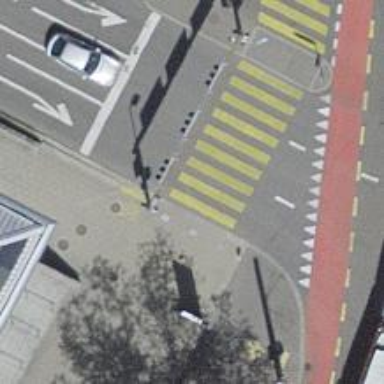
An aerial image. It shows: Footway surfaced with paving stones.